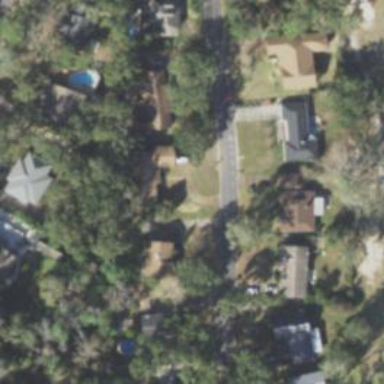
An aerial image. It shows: Single-family residential area.